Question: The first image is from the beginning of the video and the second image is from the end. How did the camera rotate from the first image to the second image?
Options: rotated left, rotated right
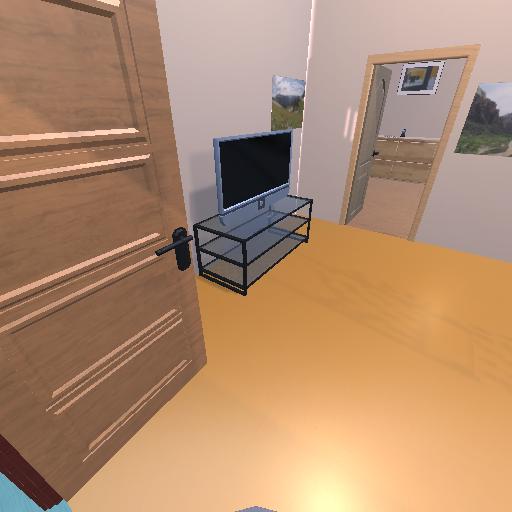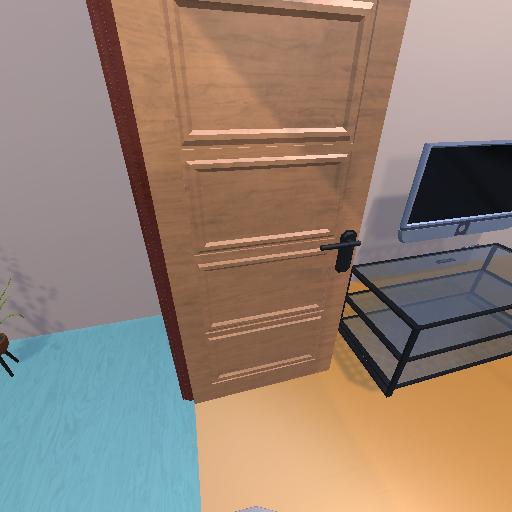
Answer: rotated left